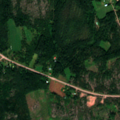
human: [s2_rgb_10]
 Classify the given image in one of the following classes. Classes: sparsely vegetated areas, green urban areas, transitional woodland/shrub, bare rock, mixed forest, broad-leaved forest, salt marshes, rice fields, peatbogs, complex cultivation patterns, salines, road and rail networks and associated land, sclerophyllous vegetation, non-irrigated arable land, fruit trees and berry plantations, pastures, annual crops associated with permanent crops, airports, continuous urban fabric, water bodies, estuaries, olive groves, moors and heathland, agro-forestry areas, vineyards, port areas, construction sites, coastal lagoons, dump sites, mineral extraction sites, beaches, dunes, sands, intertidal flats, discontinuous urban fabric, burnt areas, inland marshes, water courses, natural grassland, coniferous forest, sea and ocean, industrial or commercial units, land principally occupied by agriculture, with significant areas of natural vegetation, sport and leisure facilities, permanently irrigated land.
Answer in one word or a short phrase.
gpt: land principally occupied by agriculture, with significant areas of natural vegetation, coniferous forest, mixed forest, transitional woodland/shrub